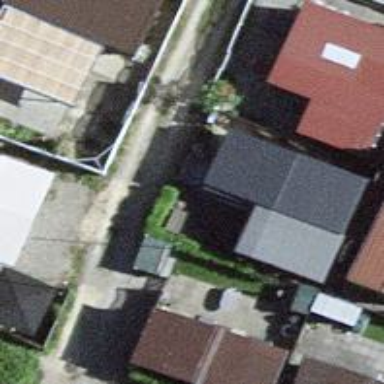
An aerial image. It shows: Asphalt alley used as service road.